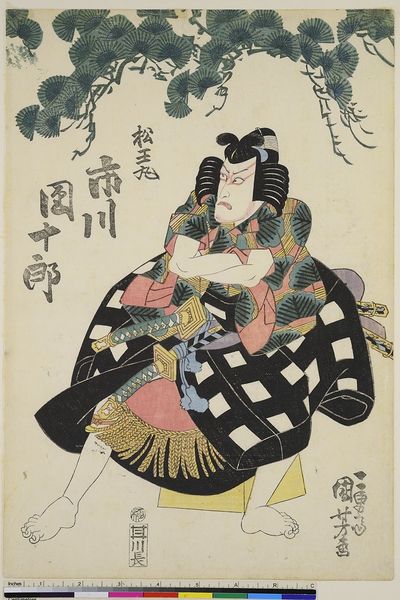
Titel: Der Schauspieler Ichikawa Danjuro VII als Matsuomaru
Künstler: Utagawa Kuniyoshi
Standort: Hamburg
Institution: Museum für Kunst und Gewerbe Hamburg
Schlagwörter: baum, blätter, kämpfer, frisur, haar, schwarz, gürtel, augen, ast, fransen, mantel, rosa, füße, holzschnitt, japan, schrift, japanisch, schriftzeichen, druck, druckgraphik, druckgrafik, schwert, schwerter, zeit, schauspieler, farbholzschnitt, schauspielerin, kimono, samurai, arme verschränkt, kabuki, shogun, edo, reproduktionen, druckerzeugnisse